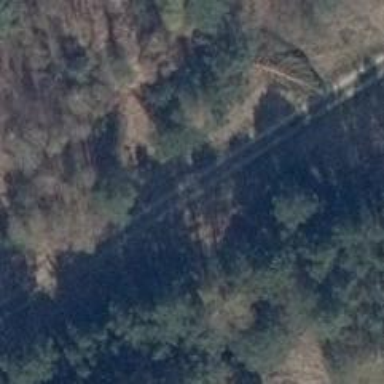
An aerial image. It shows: Track with grade2 tracktype.